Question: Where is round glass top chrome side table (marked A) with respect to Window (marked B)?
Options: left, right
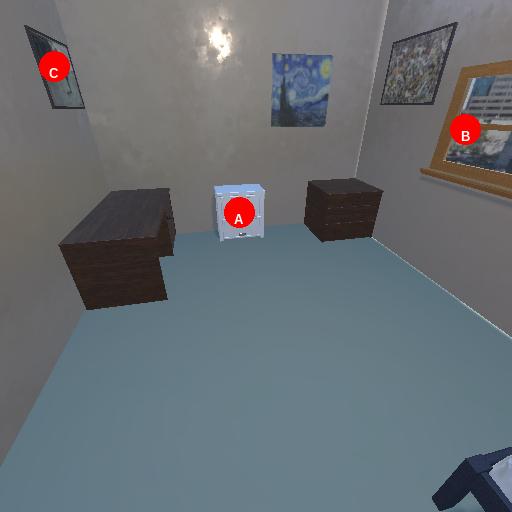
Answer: left